Interaction volume radius: 5 \u00c5
Interaction volume height: 45 \u00c5
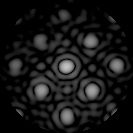
Disorder parameter: 0.1746